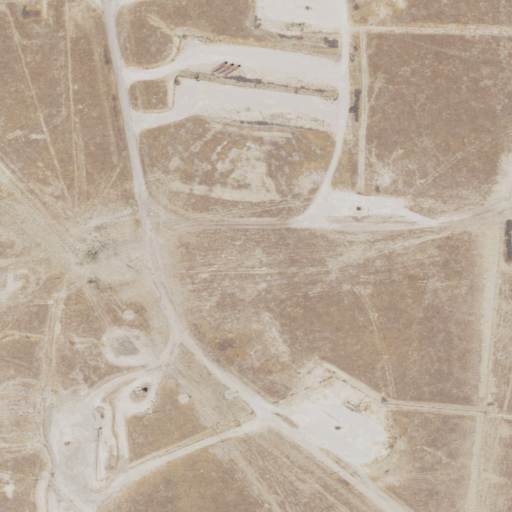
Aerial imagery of mountain in California named Coalinga Nose containing grassland, shrub, open development, high intensity development, low intensity development, and medium intensity development